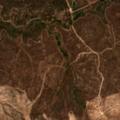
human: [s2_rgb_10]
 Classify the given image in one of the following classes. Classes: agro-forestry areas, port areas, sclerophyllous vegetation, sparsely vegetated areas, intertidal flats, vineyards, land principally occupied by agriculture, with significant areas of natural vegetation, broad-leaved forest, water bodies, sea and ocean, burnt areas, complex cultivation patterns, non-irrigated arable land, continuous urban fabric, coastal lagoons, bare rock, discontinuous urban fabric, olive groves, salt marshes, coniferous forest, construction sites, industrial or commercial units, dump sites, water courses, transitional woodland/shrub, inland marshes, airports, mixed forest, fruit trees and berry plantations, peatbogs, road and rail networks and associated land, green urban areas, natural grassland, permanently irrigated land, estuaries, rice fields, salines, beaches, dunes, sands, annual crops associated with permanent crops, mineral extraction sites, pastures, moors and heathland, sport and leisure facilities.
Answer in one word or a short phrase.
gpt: broad-leaved forest, transitional woodland/shrub